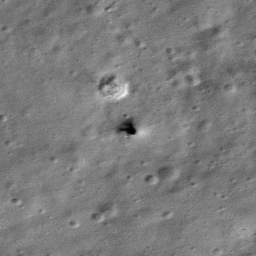
Pit: Stevinus 24
Host crater: Stevinus
Host type: impact_melt
Lunar coordinates: latitude -32.782, longitude 54.299